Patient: sex F, age 46
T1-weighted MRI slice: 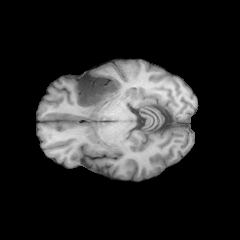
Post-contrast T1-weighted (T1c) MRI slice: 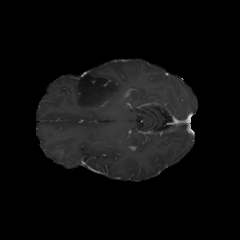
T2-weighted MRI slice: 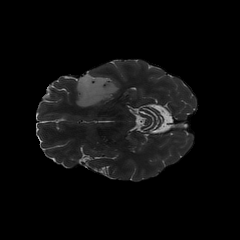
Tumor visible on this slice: yes
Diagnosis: Astrocytoma, IDH-mutant
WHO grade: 2